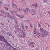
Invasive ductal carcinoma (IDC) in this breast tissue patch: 1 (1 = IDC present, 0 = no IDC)